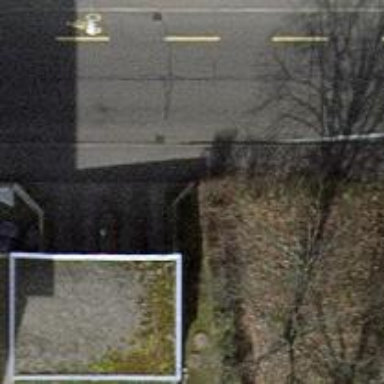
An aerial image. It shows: Parking entrance.